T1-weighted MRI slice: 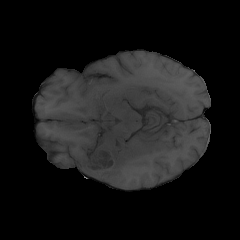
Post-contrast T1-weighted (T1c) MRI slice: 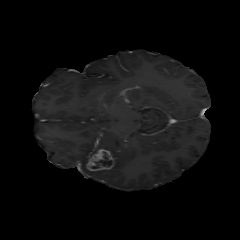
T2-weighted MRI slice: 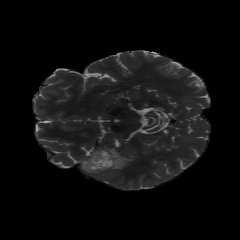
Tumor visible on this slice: yes